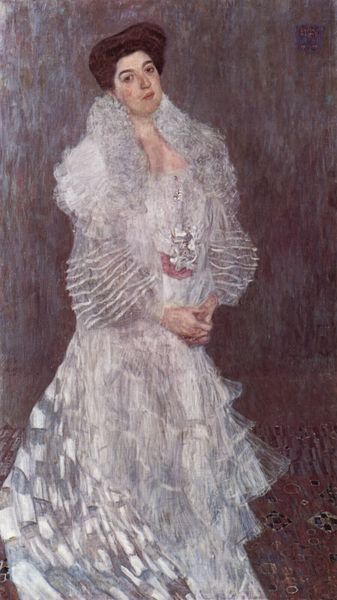
Titel: Porträt der Hermine Gallia
Künstler: Gustav Klimt
Standort: London
Institution: National Gallery
Schlagwörter: blau, gemälde, hand, haut, körper, weiß, impressionismus, ausschnitt, blume, blumen, braun, brust, elegant, finger, frau, frisur, grau, haar, hell, hintergrund, hut, kleid, mund, nase, pastell, schmuck, schwarz, stirn, blick, dame, gürtel, rose, rot, schleier, wiese, karo, malerei, muster, ornament, rock, schachbrettmuster, symbolismus, teppich, wand, augen, gesicht, kragen, lang, silber, spitze, weit, ärmel, bildnis, hals, hände, portrait, porträt, boden, haare, reich, stoff, adel, spitzen, augenbrauen, dekollete, dekoltee, frontal, lippen, rosa, seide, tal, fell, schleppe, tüll, fläche, kette, violett, ausdruck, langeweile, braut, gefaltet, jugendstil, ernst, brauen, glanz, gestreift, streifen, stuck, rüschen, teint, transparent, fein, klimt, umriss, fliessend, gemustert, festlich, bildniss, ornamental, rolle, musterung, ehe, verschränkt, gefaltete hände, anhänger, amulett, krauss, durchsichtig, hochfrisur, hochzeit, volant, wien, gustav, dekorativ, viereck, symbolistisch, aufgelöst, decollete, msuter, gustav klimt, raumfüllend, dekolette, bildis, häda, t, weißt, rüsschen, müter